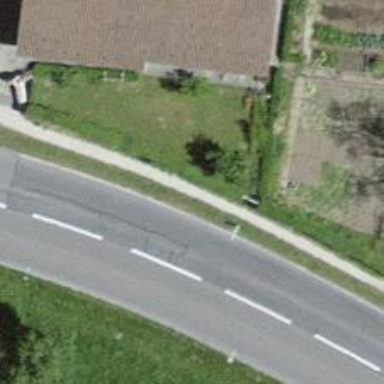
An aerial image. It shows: Sidewalk with fine gravel surface.